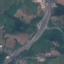
Land use / land cover class: Highway